Question: I have two tables 'Customers' and 'CustomerStatusEntries' :
'''
CustomerStatusEntries
---------------------------
Id | Branch | CustomerStatus_Value | Customer_Id
CustomerStatus_Value = ("B" = "Block" , "E" = "Created" etc...)
'''
I need to get this output

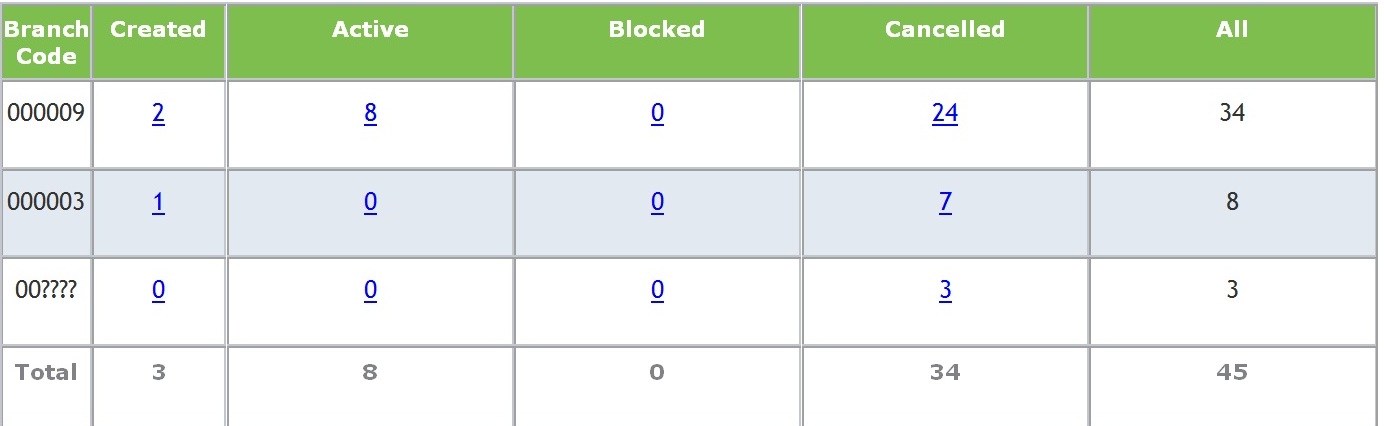
Answer: '''
SELECT Branch AS 'Branch Code',
SUM(CASE WHEN CustomerStatus_Value = 'E' THEN 1 ELSE 0 END) AS 'Created',
SUM(CASE WHEN CustomerStatus_Value = 'A' THEN 1 ELSE 0 END) AS 'Active',
SUM(CASE WHEN CustomerStatus_Value = 'B' THEN 1 ELSE 0 END) AS 'Blocked',
SUM(CASE WHEN CustomerStatus_Value = 'C' THEN 1 ELSE 0 END) AS 'Cancelled',
COUNT(CustomerStatus_Value) AS 'All'
FROM CustomerStatusEntries
GROUP BY Id
'''